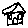
Label: house